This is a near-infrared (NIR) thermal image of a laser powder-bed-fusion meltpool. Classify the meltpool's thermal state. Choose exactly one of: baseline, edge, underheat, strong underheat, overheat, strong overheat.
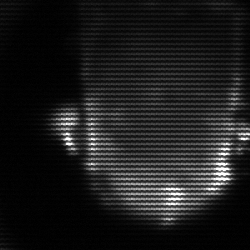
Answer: baseline